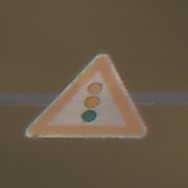
Verkehrszeichen: Lichtzeichenanlage
Umgebung: Outdoor, Urban
Tageszeit: Night
Wetter: Overcast
Licht: Artificial
Jahreszeit: NotSpecified
Kontrast: MediumContrast